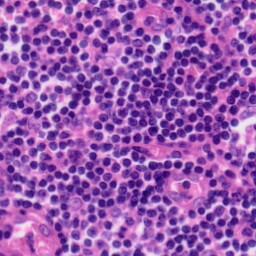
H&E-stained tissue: Tonsil